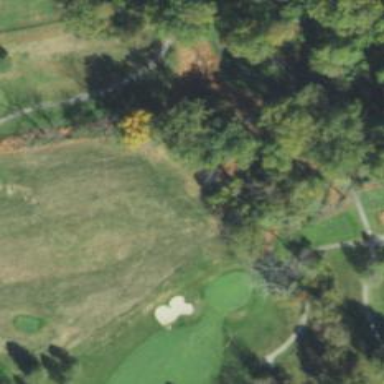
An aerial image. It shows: Golf cartpath that is also road path.